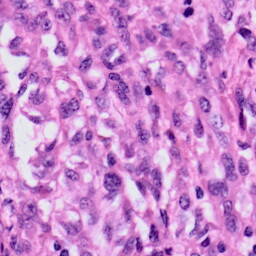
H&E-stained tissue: Skin